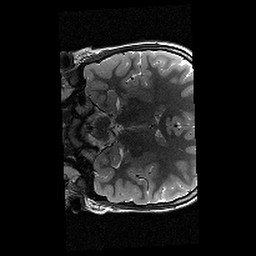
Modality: T2w
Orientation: coronal
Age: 10
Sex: female
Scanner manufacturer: siemens
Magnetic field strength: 3 T
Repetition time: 9.23 s
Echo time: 0.067 s